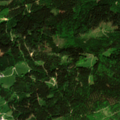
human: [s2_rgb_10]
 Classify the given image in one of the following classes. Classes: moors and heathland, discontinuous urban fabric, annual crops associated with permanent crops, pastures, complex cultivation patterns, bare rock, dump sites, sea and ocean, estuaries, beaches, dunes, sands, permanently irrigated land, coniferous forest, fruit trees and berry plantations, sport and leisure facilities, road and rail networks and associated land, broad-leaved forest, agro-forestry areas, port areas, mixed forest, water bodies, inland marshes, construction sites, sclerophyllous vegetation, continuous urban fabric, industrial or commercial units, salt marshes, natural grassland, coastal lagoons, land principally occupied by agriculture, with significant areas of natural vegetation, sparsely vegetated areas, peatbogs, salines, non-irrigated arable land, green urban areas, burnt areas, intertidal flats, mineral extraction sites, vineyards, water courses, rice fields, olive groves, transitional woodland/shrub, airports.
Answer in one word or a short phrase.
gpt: discontinuous urban fabric, pastures, land principally occupied by agriculture, with significant areas of natural vegetation, coniferous forest